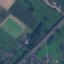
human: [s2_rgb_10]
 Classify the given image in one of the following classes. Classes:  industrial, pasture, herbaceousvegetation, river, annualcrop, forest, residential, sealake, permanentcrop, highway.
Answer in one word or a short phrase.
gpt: Highway